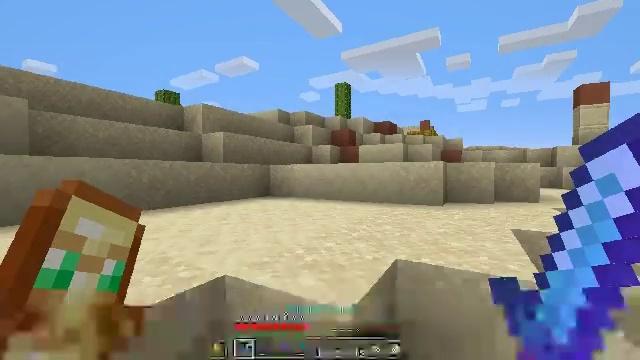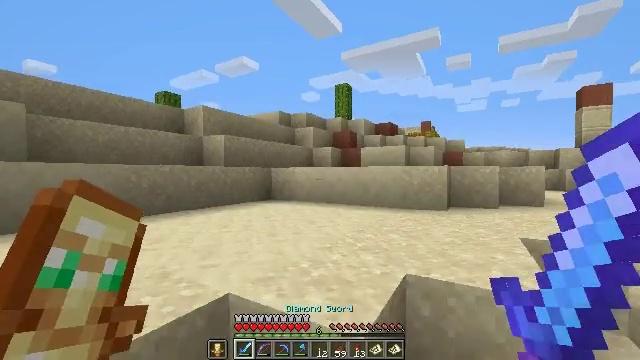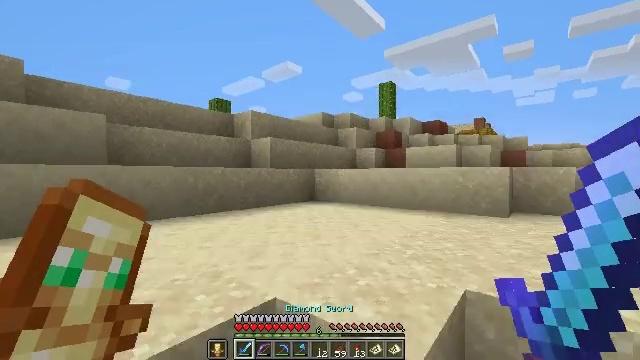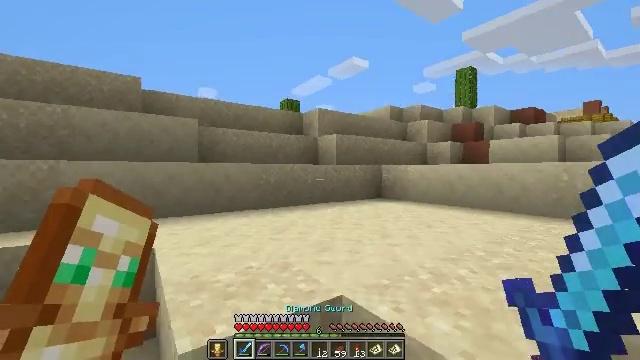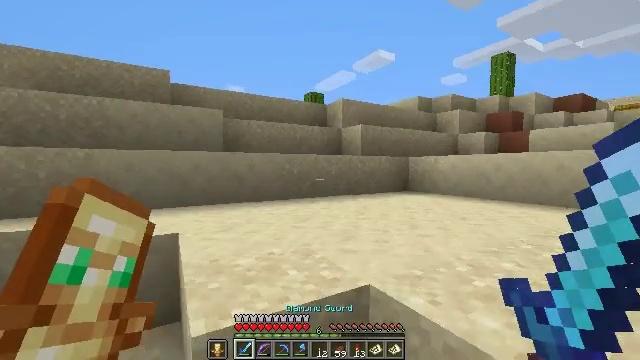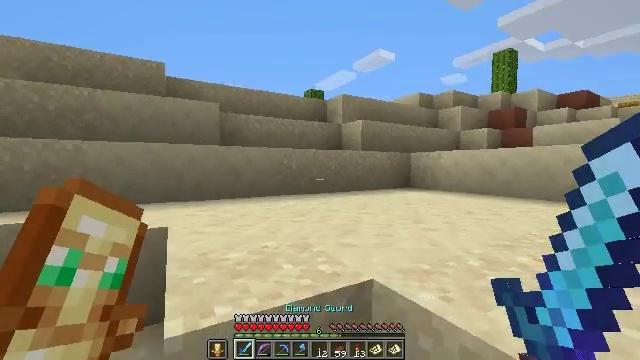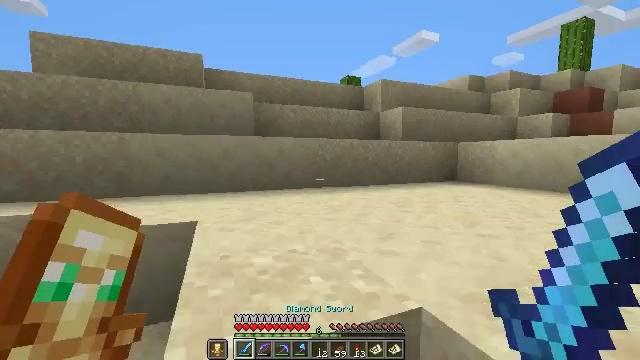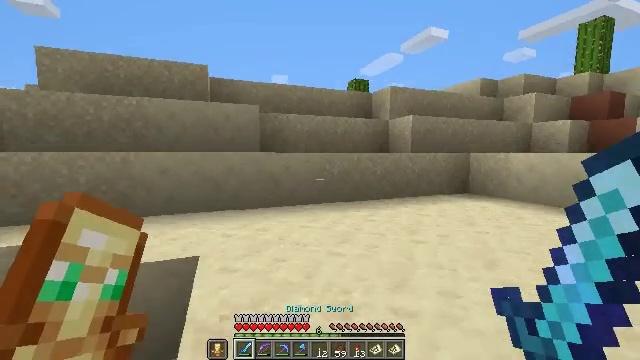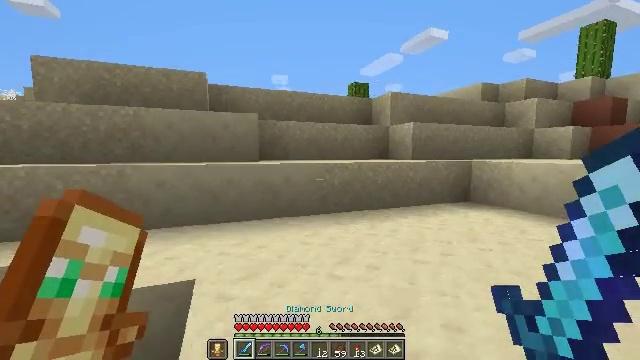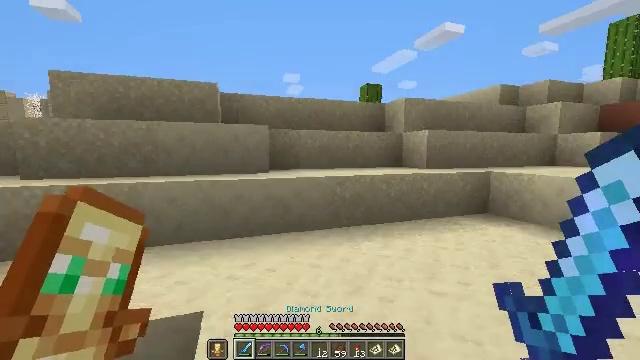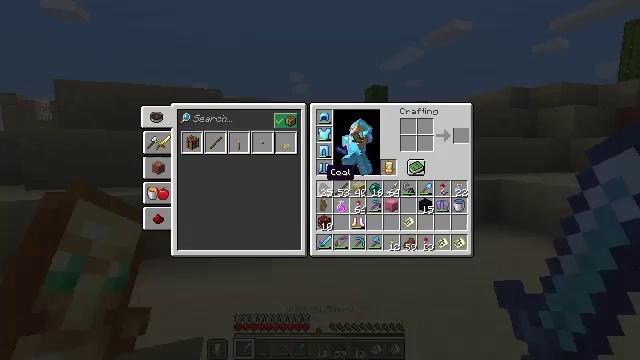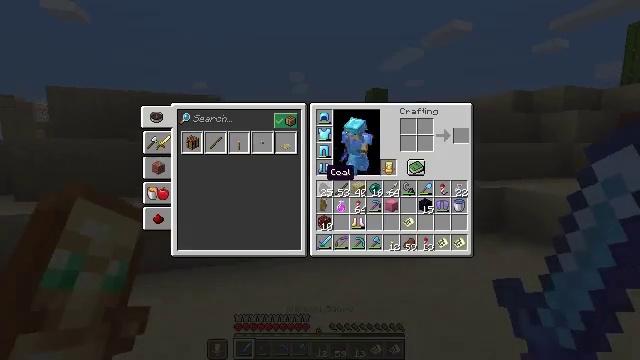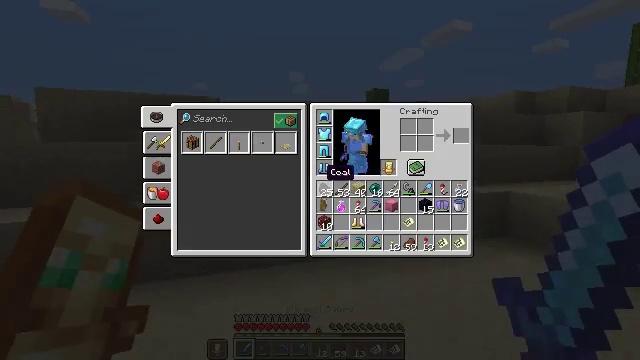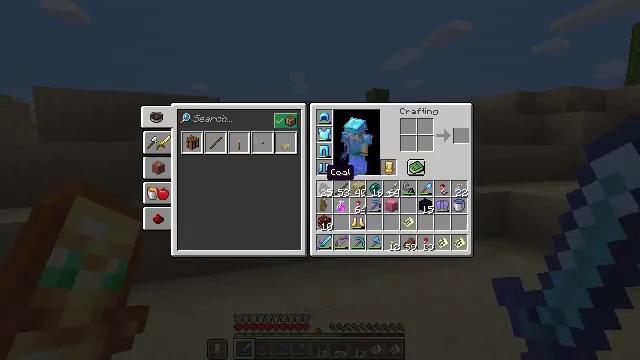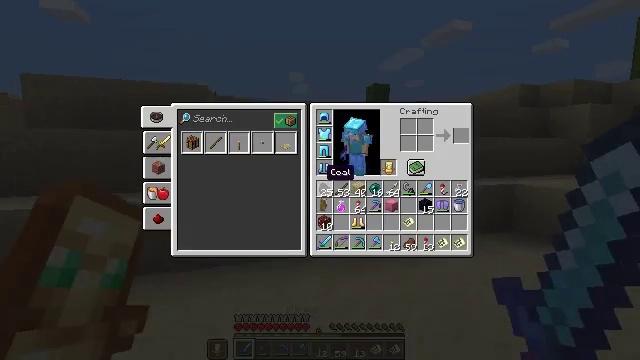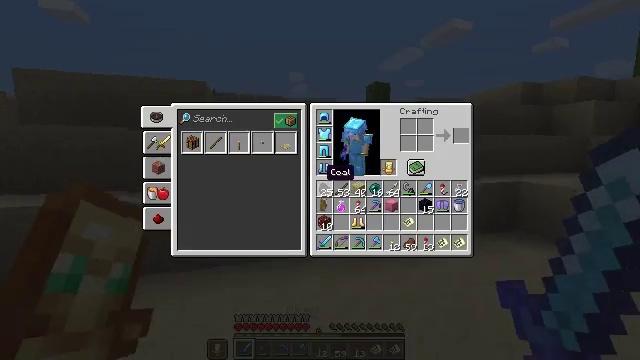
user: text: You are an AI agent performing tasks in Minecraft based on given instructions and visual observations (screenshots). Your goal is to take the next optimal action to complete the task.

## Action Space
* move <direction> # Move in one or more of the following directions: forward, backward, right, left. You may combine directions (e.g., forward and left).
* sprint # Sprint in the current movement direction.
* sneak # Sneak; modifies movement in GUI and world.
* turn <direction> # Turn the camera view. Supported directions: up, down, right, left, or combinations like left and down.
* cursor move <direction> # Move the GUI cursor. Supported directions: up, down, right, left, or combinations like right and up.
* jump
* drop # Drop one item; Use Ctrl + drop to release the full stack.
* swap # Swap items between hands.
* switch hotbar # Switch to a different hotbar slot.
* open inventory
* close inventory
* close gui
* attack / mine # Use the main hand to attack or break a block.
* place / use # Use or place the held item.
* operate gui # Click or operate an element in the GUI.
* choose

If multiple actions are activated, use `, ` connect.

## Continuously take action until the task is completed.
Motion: motion action
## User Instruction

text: Gather hay blocks from the farm.
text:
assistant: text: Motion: move forward
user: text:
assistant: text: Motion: move forward, turn left
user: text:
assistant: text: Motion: move forward, turn left
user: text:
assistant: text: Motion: move forward, turn left
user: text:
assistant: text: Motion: move forward
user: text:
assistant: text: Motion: move forward, turn left and down
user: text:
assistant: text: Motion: move forward, turn left, jump
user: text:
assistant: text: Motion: move forward, jump
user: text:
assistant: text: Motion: move forward, turn left, jump
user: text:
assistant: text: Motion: move forward, turn left, close inventory
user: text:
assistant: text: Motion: close inventory
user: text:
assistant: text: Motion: open gui
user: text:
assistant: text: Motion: no_op
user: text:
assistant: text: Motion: no_op
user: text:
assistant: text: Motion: no_op
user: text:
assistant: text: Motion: no_op
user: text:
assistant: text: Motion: move forward, close gui
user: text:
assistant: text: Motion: move forward, turn left
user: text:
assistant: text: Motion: move forward, sprint
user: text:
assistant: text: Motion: move forward, sprint, turn left and up
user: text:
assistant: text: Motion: move forward, turn left
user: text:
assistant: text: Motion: move forward, turn left and down
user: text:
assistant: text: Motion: move forward
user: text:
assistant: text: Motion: move forward, turn right
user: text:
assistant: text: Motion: move forward, turn right, jump
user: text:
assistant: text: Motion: move forward, jump
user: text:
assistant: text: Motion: move forward, jump
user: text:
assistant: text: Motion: move forward
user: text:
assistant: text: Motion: move forward
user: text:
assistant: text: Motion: move forward